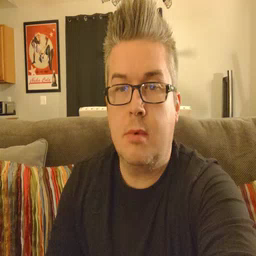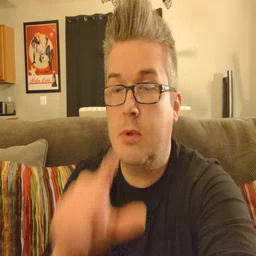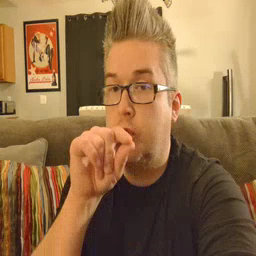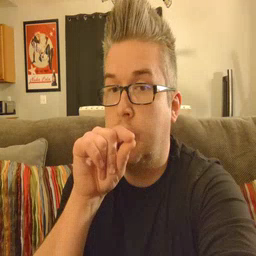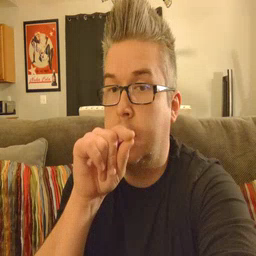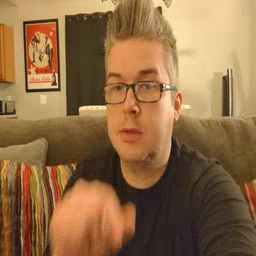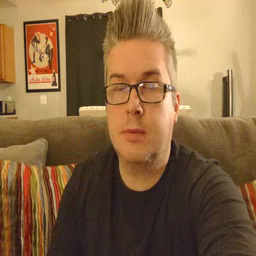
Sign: bird